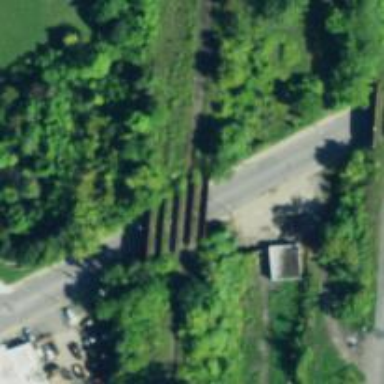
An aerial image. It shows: Abandoned railway bridge.